Question: I would like to simulate an analog joystick on the touchable screen like this picture.
##
When the center of the stick area is set to (cx, cy), how should I calculate X-direction ratio and Y-direction ratio(-1.0~1.0) from the touched position(tx, ty)?

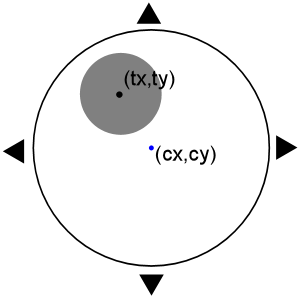
Answer: The x direction ratio is (tx-cx)/r, where r is the radius magnitude of the circle. Similarly, the y direction ratio is (ty-cy)/r.
I am assuming a right-handed cartesian coordinate with x axis in the direction of the right of the picture. Otherwise, you may need to multiply a (-1) to adjust the direction.